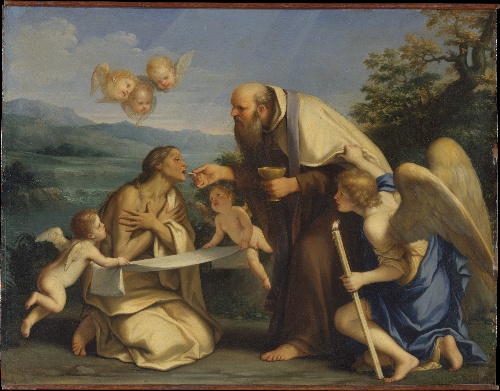
Title: The Last Communion of Saint Mary of Egypt
Artist: Marcantonio Franceschini
Artist bio: Italian, Bologna 1648–1729 Bologna
Date: 1680
Object type: Painting
Classification: Paintings
Medium: Oil on copper
Dimensions: 16 3/4 x 21 3/8 in. (42.5 x 54.3 cm)
Department: European Paintings
Credit line: Wrightsman Fund, 1996
Accession year: 1996
Repository: Metropolitan Museum of Art, New York, NY
Tags: Men|Women|Saints|Angels